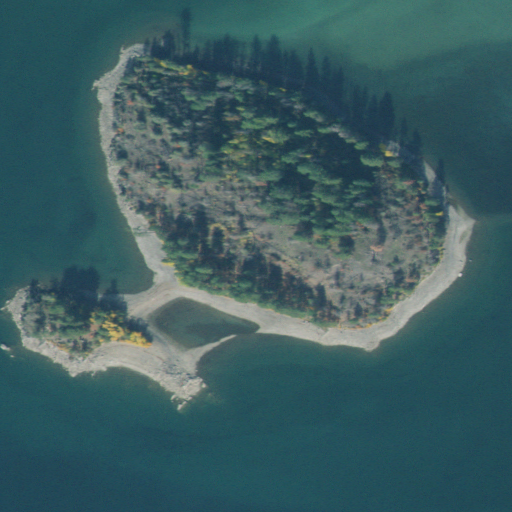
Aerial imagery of island in Idaho named Fisherman Island containing open water, evergreen forest, and shrub